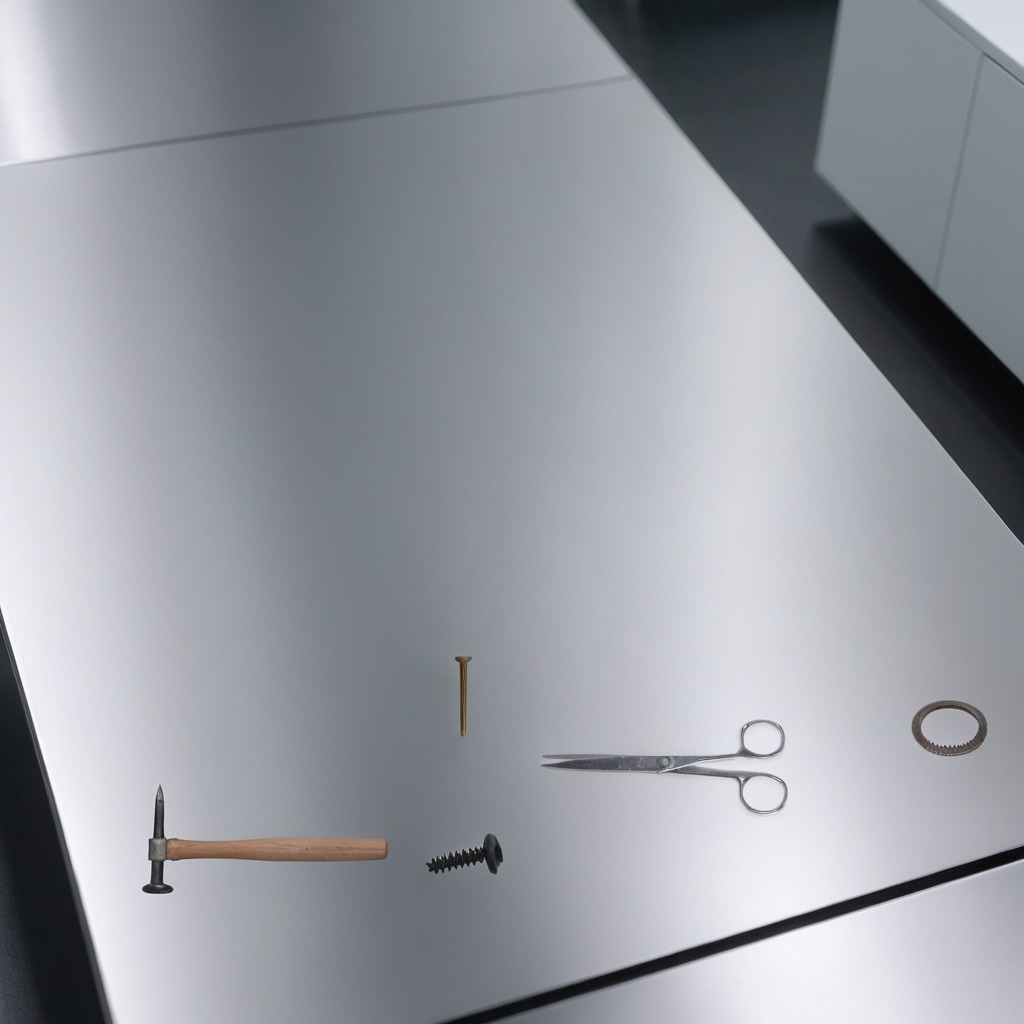
A flat metal washer, a metal machine screw, an iron nail, a hammer, and a pair of scissors are lying on a stainless steel table in a high-end prototyping lab.